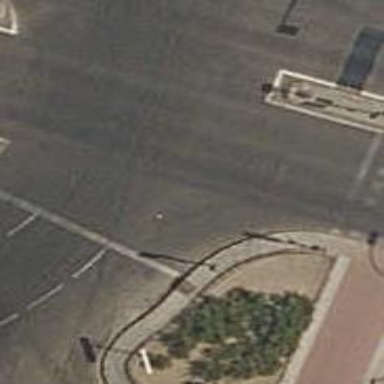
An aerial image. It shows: Road with traffic signals.